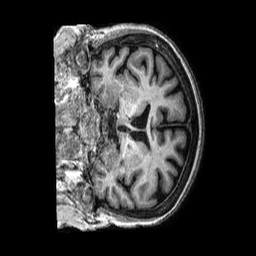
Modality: T1w
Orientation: coronal
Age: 65
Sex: female
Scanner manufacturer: philips
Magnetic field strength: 3 T
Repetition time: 0.006581 s
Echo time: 0.00295 s